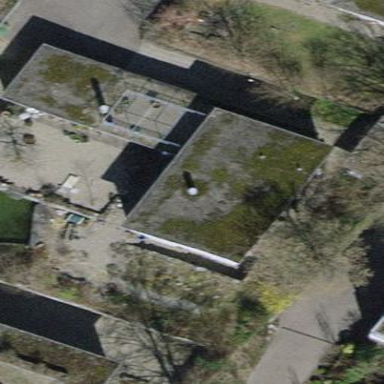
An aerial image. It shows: Detached building with flat roof.